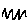
Label: zigzag